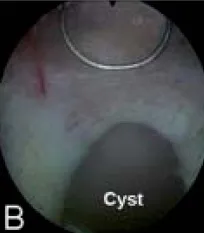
Posterior midline prostatic cyst.
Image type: endoscopy (other_endoscopy)